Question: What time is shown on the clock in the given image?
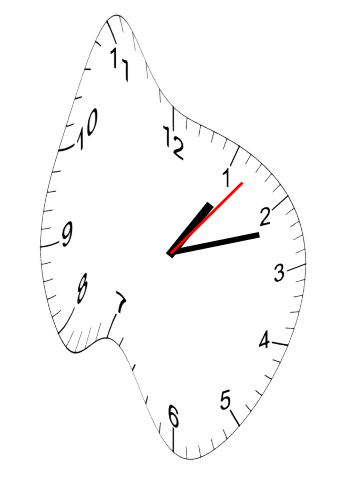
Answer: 01:12:07